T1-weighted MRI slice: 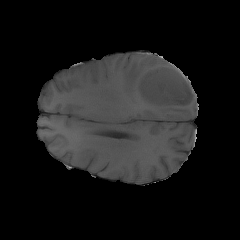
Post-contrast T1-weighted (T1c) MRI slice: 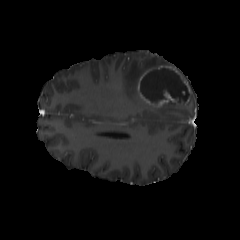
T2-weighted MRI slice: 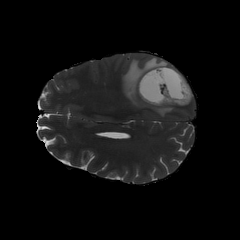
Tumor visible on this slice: yes